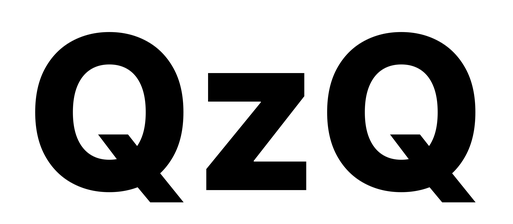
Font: Inter_ExtraBold